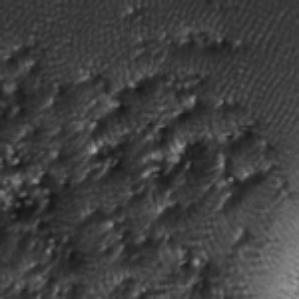
Label: frost